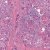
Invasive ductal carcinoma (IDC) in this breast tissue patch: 1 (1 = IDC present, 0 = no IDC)